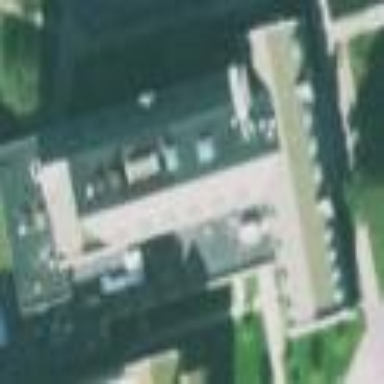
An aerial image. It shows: University building.